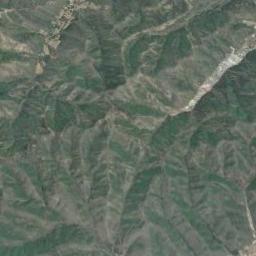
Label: mountain